Interaction volume radius: 5 \u00c5
Interaction volume height: 10 \u00c5
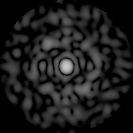
Disorder parameter: 0.8729